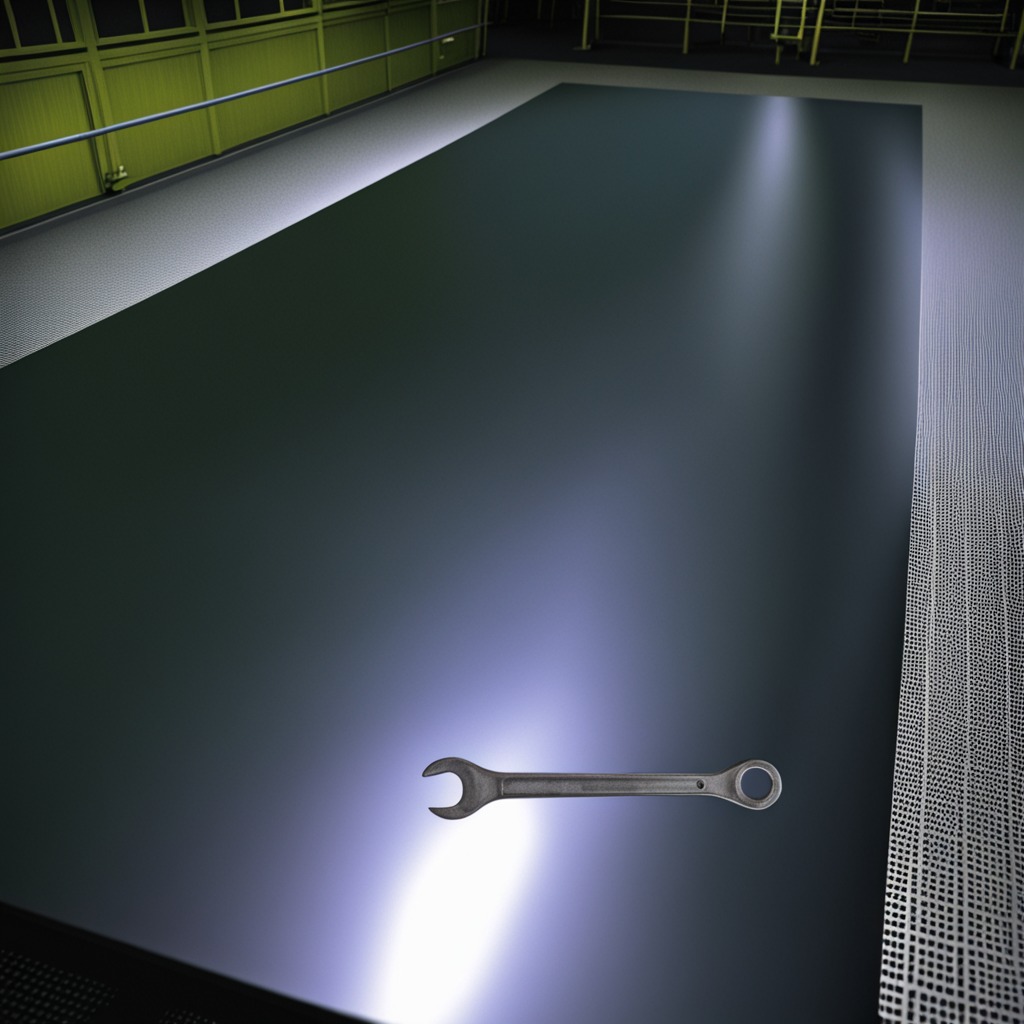
An wrench lies on the clean empty table in a railway signal maintenance room.